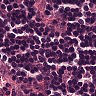
Metastatic tissue present: no